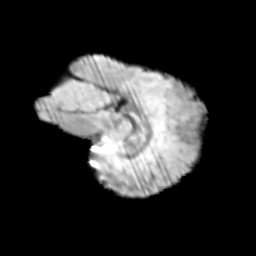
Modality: T2w
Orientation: sagittal
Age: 12
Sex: male
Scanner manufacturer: siemens
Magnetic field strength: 3 T
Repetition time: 3.8 s
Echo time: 0.07 s